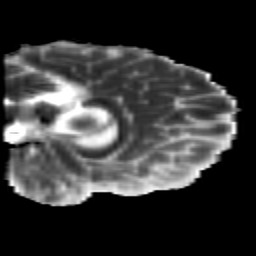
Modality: MD
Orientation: sagittal
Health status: healthy
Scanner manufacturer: siemens
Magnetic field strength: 3 T
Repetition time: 10 s
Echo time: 0.092 s